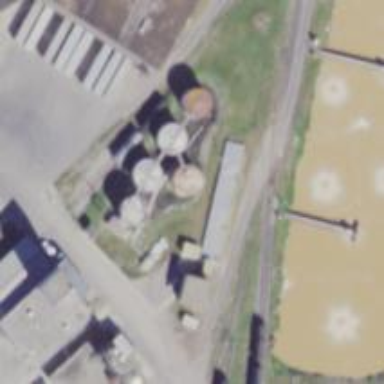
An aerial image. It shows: Storage tank with man-made structure.